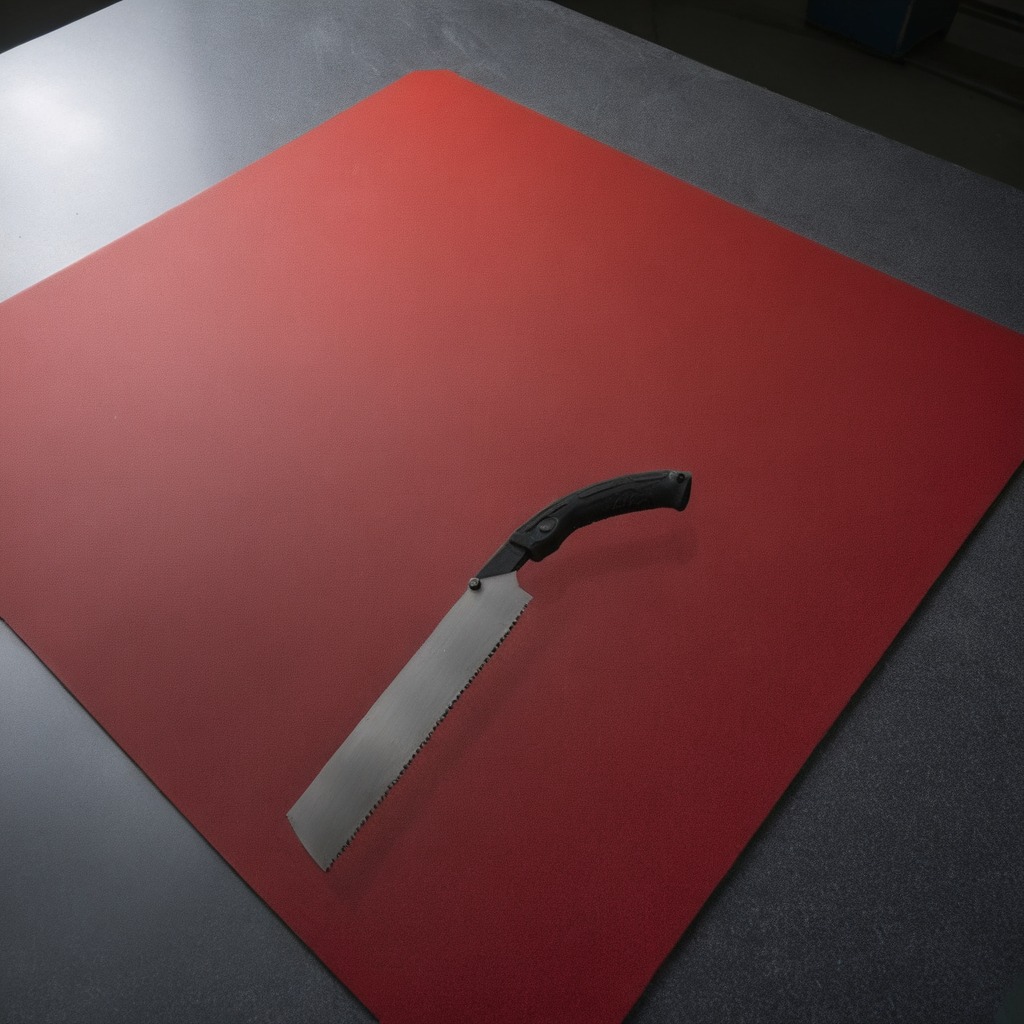
A metal saw lies on a clean granite tabletop covered with a red rubber mat inside a workshop under bright overhead lighting crisp shadows high clarity worn but beneath the mat.